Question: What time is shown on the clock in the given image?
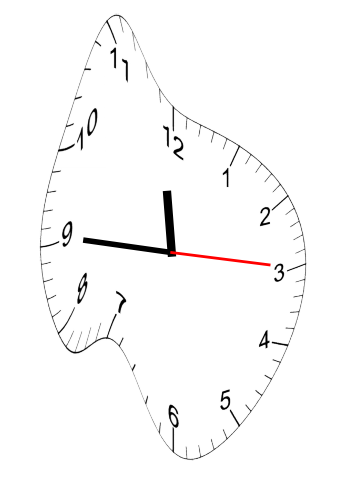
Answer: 11:45:15